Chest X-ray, PA view. Patient: 49 years old, sex F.
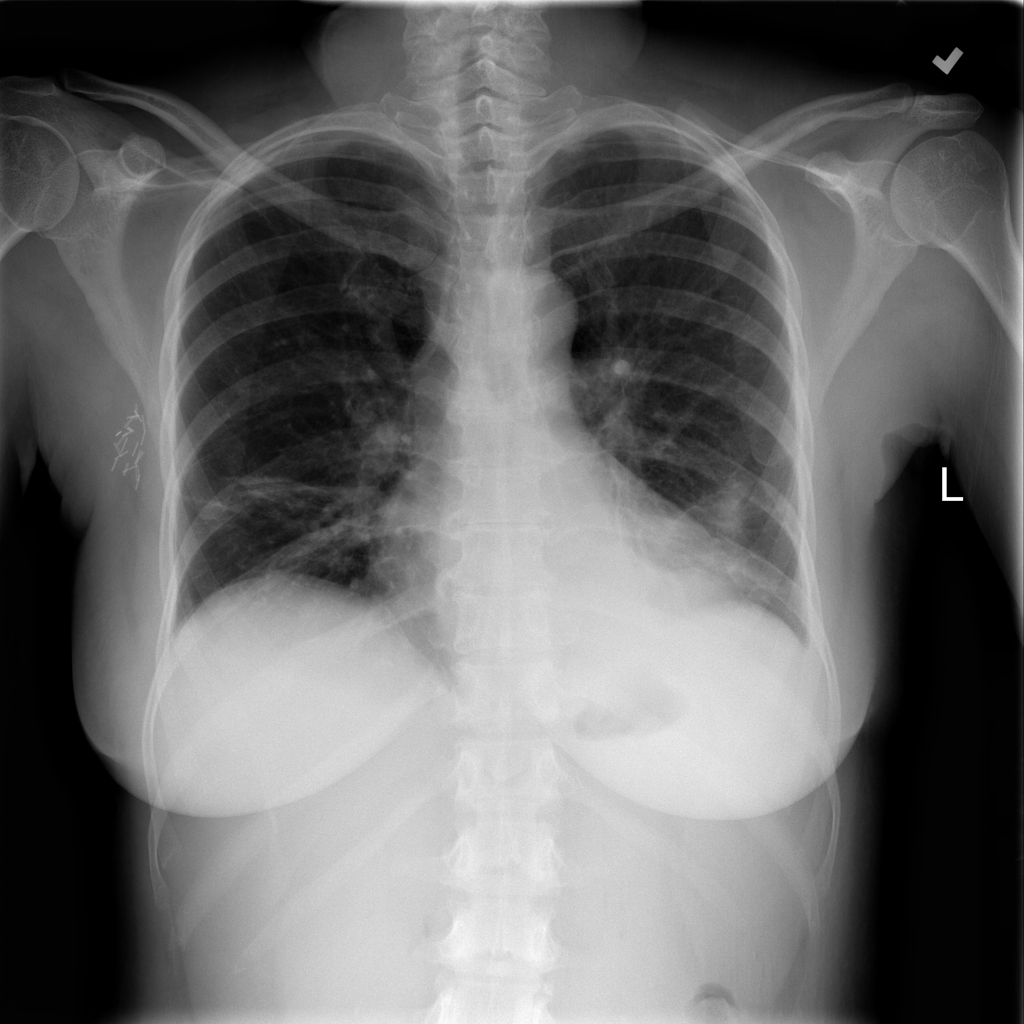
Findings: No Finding